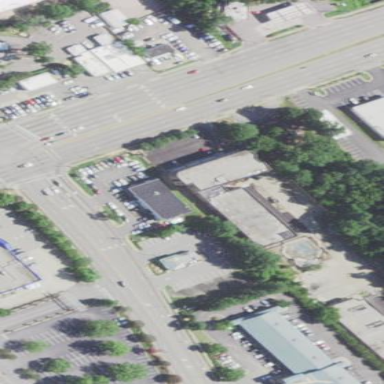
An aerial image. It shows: Commercial hotel building.